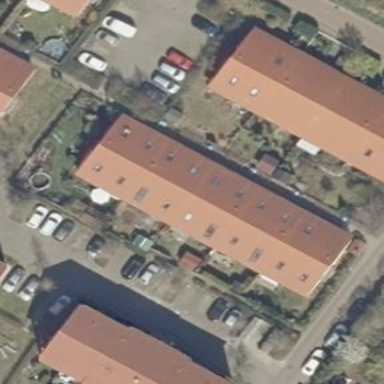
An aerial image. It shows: Terrace building.